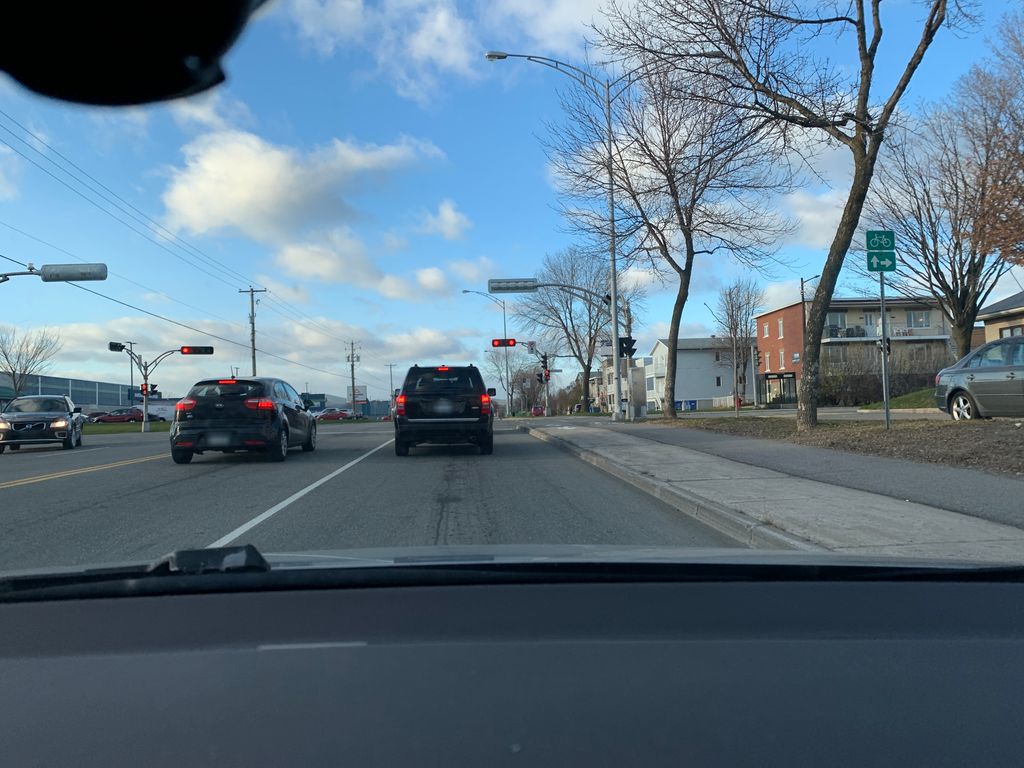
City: quebec_city